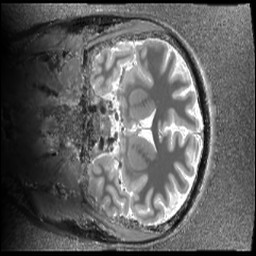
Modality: T1map
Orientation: coronal
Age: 23
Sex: female
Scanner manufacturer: siemens
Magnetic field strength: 6.98 T
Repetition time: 6 s
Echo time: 0.00283 s